Question: I have an ".HTML" file which is stored in the "res
aw" folder.
I used the following code to display the contents of my file:
'''
static String TAG="WebPageShowActivity";
WebView mWebView;
@Override
protected void onCreate(Bundle savedInstanceState) {
super.onCreate(savedInstanceState);
setContentView(R.layout.webpagedisplay);
String summary = readRawTextFile(this,R.raw.spotlighterhelp);
//getResources().openRawResource(R.raw.spotlighterhelp).toString();
mWebView = (WebView) findViewById(R.id.webview);
mWebView.getSettings().setJavaScriptEnabled(true);
mWebView.loadDataWithBaseURL (null,summary, "text/html","ASCII" ,null);
}
public static String readRawTextFile(Context ctx, int resId)
{
InputStream inputStream = ctx.getResources().openRawResource(resId);
InputStreamReader inputreader = new InputStreamReader(inputStream);
BufferedReader buffreader = new BufferedReader(inputreader);
String line;
StringBuilder text = new StringBuilder();
try {
while (( line = buffreader.readLine()) != null) {
text.append(line);
}
} catch (IOException e) {
return null;
}
Log.e(TAG, "file content: "+text.toString());
return text.toString();
}
'''
now, my problem is: Whatever be the type of encoding, it is not displaying special characters like " or ' What do I do so that these characters are shown too?
Following is the output I am getting

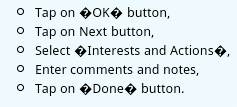
Answer: I think it may works, Try to use 'UTF-8' instead of 'ASCII' for your webView.
'''
mWebView.loadDataWithBaseURL (null,summary, "text/html","UTF-8" ,null);
'''